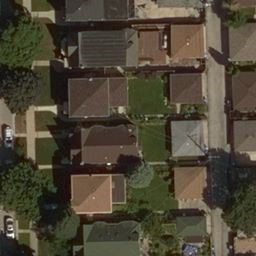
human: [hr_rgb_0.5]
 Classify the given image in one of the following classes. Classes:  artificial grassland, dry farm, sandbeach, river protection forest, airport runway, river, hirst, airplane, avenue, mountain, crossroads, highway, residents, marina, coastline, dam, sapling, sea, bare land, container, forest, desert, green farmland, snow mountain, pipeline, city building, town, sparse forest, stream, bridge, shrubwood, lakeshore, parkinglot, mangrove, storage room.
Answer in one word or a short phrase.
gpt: residents